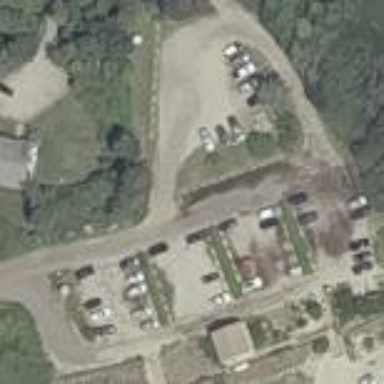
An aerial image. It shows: Parking area with unpaved surface.